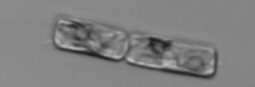
Label: Guinardia_delicatula